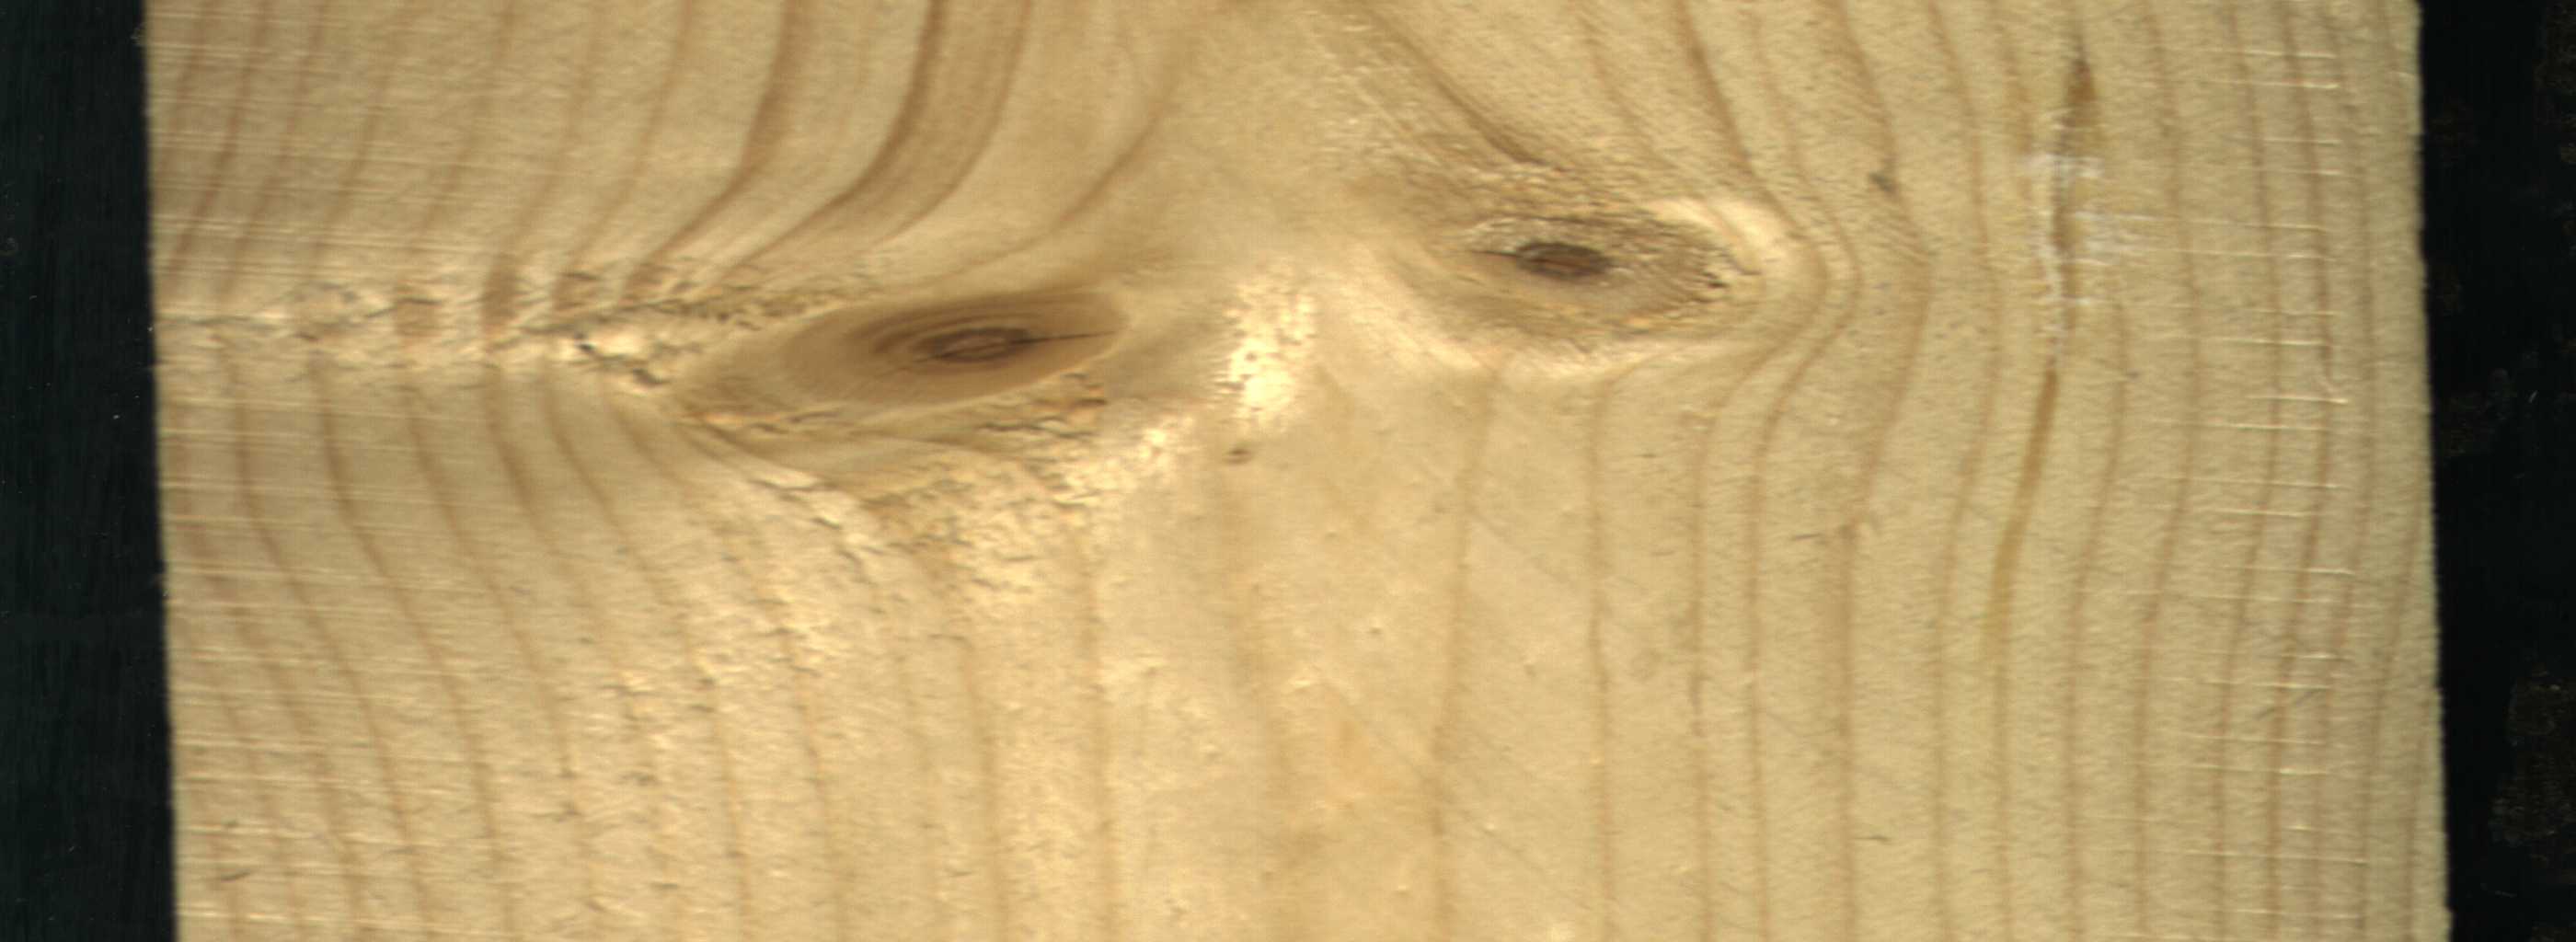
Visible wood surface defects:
resin
Live_Knot
Live_Knot